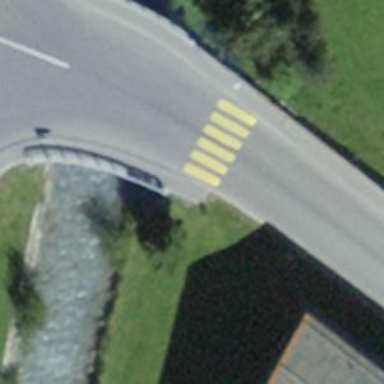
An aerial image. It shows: Marked road crossing.